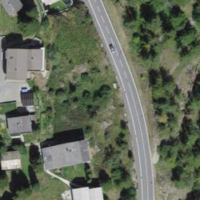
EUNIS habitat code: 26
Species observed at this site:
Leontopodium nivale